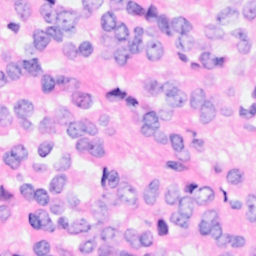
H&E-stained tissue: Breast